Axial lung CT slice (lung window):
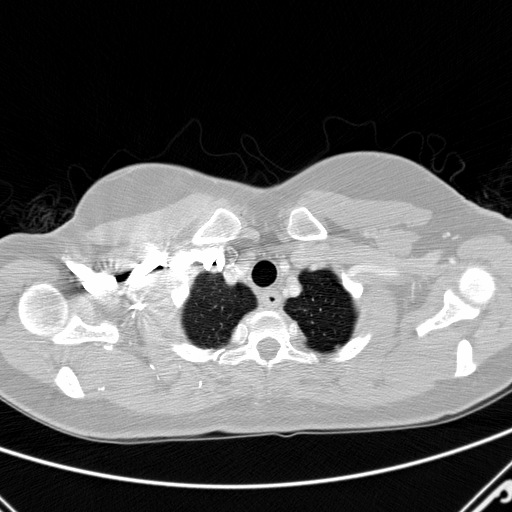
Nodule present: no